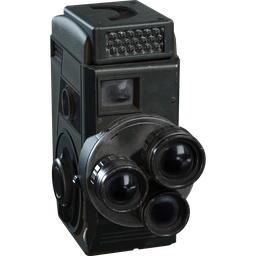
Label: tools